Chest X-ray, AP view. Patient: 59 years old, sex M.
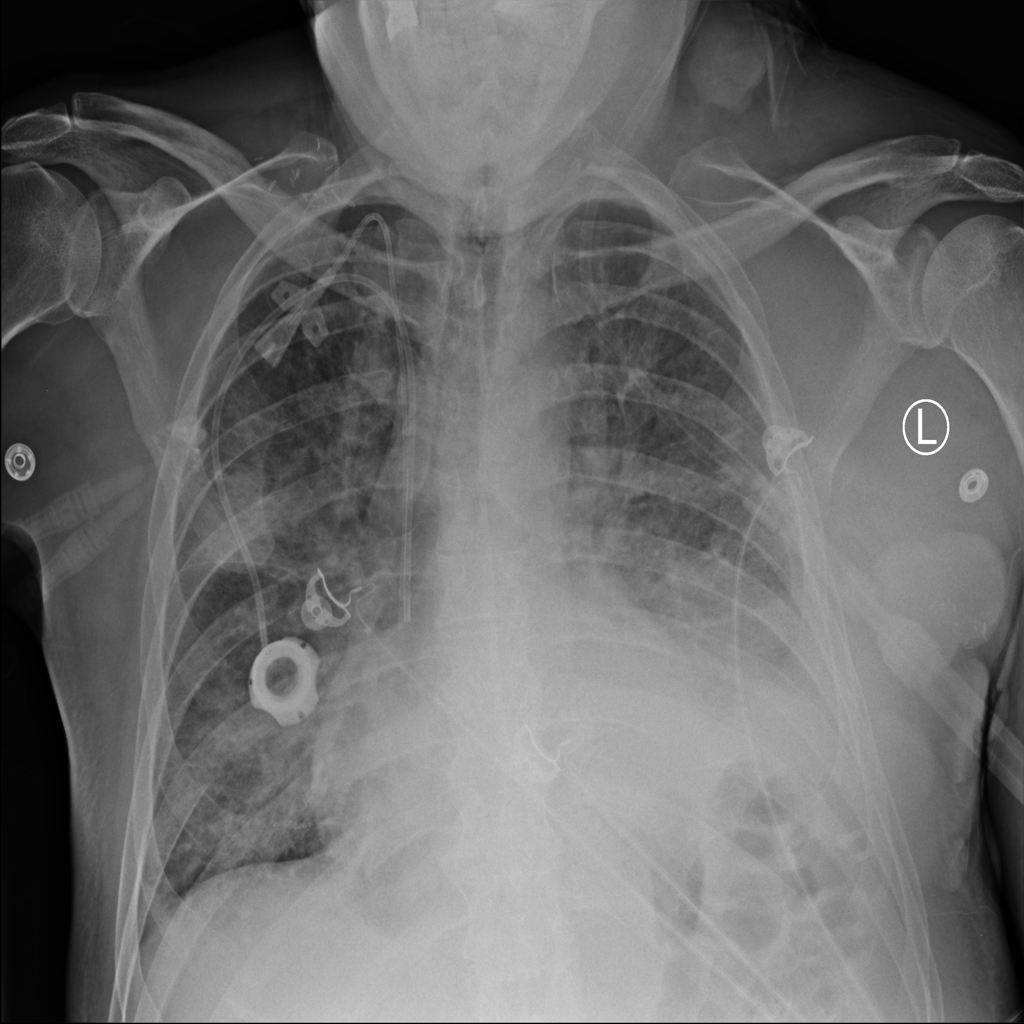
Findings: Edema, Effusion, Infiltration, Pneumonia